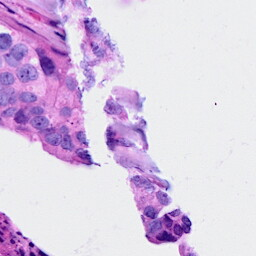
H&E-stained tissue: Ovarian